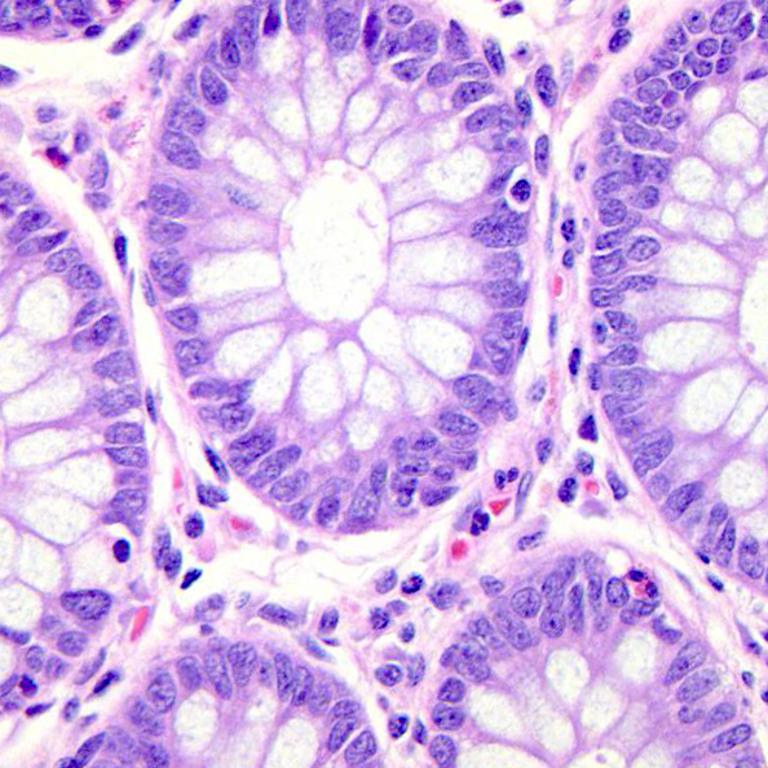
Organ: colon
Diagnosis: benign